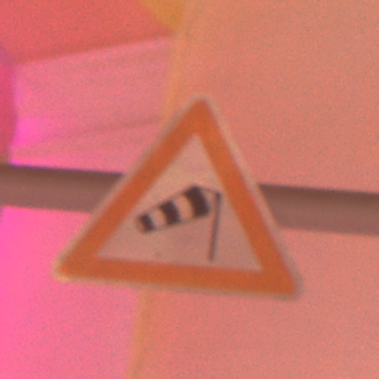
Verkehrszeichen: SeitenwindVonRechts
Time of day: Night
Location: Outdoor (Urban)
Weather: Overcast
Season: Winter
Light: Artificial